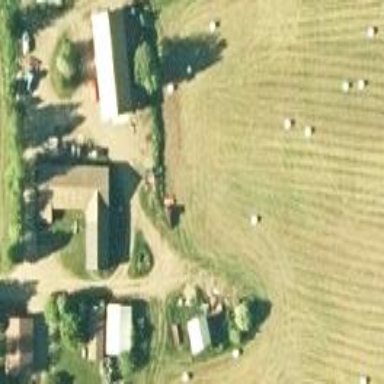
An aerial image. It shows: Farmyard area.